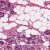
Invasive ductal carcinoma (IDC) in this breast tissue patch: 1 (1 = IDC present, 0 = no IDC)